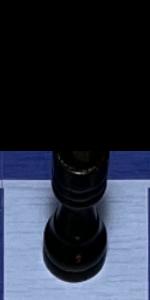
Label: Rook_Black